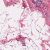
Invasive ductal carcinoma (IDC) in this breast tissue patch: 0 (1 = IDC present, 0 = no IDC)